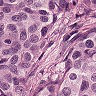
Metastatic tissue present: yes